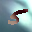
Label: 5